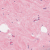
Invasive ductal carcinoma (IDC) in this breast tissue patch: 0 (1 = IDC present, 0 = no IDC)